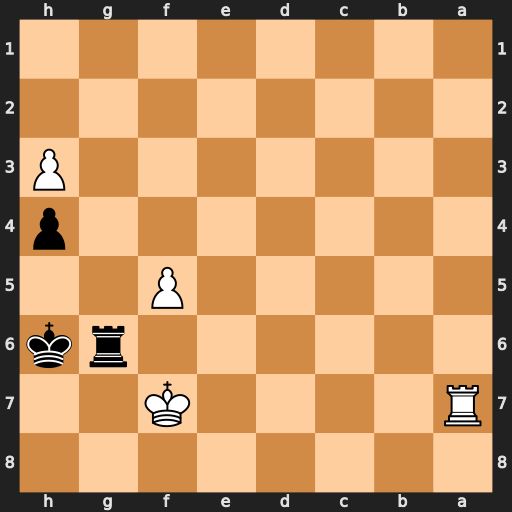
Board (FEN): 8/R4K2/6rk/5P2/7p/7P/8/8
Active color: b
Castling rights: -
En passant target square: -
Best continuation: Rg7+ Ke6 Rxa7